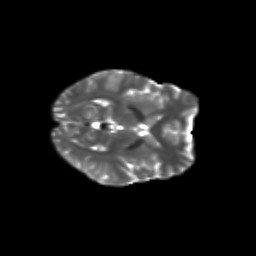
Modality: T2w
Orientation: axial
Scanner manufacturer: siemens
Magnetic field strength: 3 T
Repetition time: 9.2 s
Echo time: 0.084 s